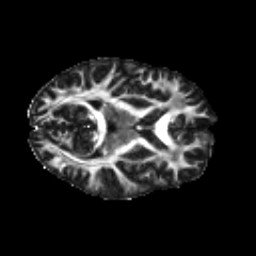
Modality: FA
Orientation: axial
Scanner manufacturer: siemens
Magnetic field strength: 3 T
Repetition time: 4.16 s
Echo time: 0.0806 s